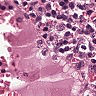
Metastatic tissue present: no